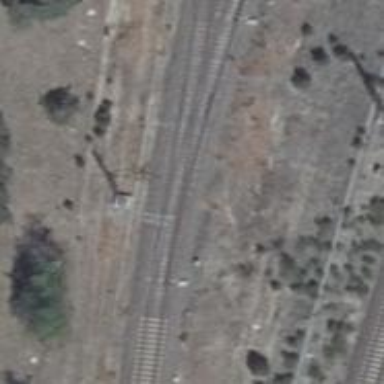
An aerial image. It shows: Rail yard with electrified contact lines for railway operations.